Field crop: tomato
Growth stage: 1
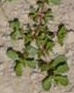
Species: portulaca